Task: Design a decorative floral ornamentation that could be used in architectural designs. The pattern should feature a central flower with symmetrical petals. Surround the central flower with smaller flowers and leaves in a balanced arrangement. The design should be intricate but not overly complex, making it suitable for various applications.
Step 137:
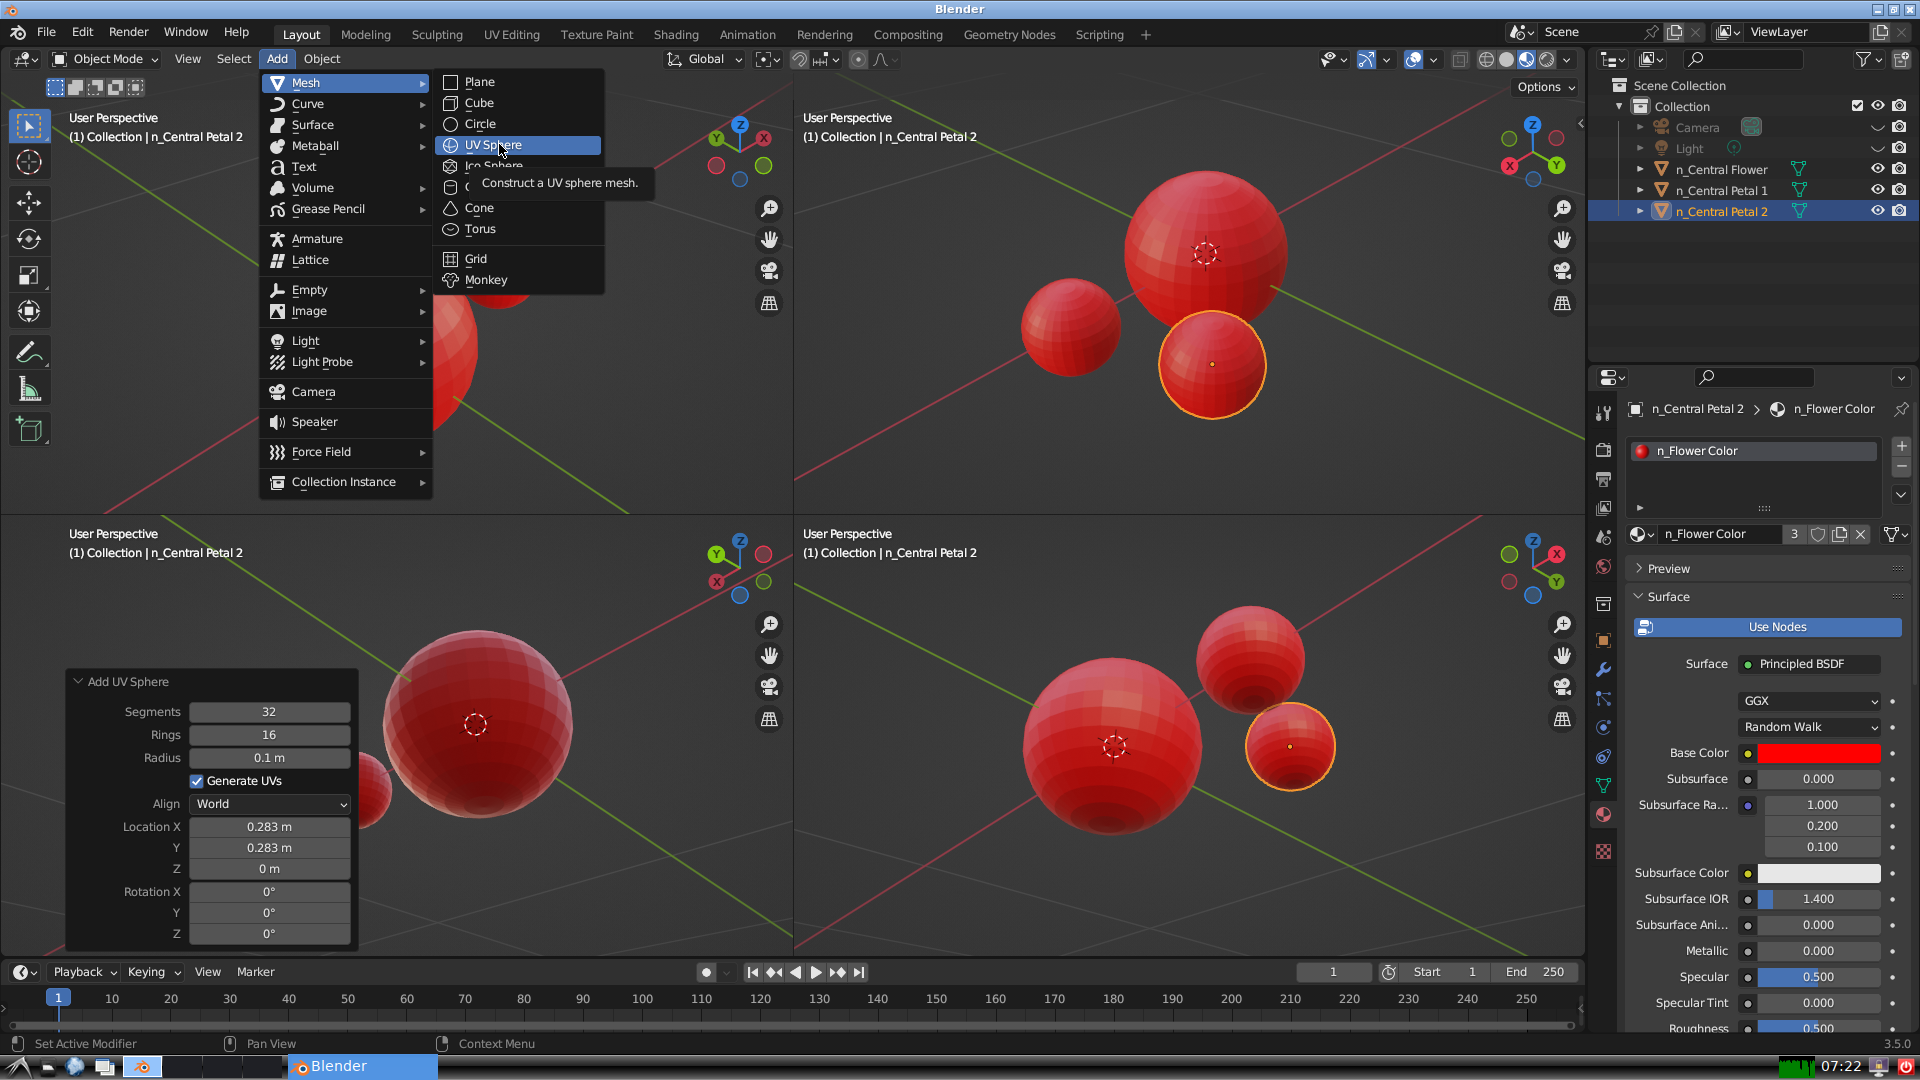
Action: click: no